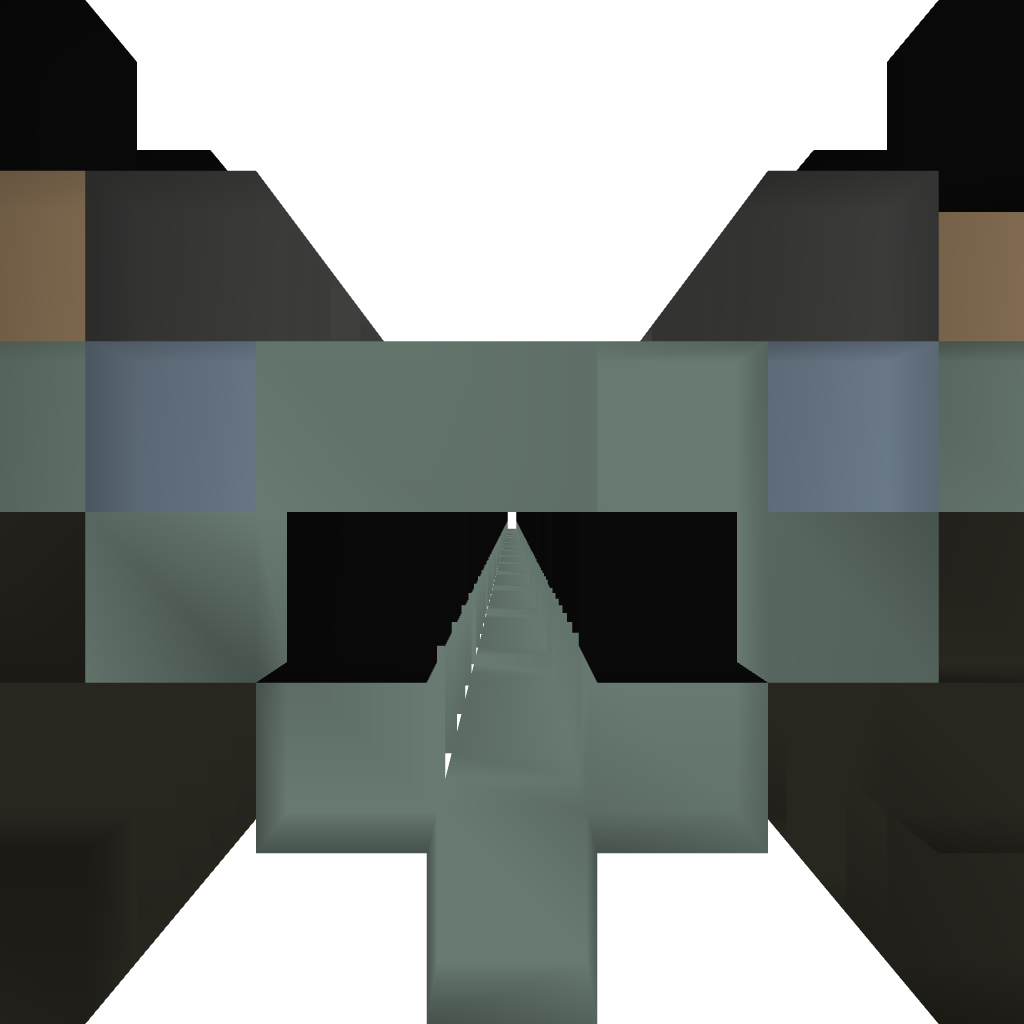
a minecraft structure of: Ancient Walkway(straight With Sewer)